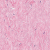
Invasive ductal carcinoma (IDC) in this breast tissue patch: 0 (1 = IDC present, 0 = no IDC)